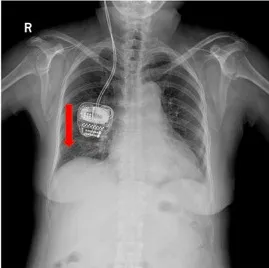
(A,B) Plain chest X-rays of cases 1 and 2 showing the upside-down implanted pulse generators (IPGs) but with the extension wires still intact and no evidence of twisting observed. The red arrow means that the r-IPG was upside down.
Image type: radiology (x_ray)